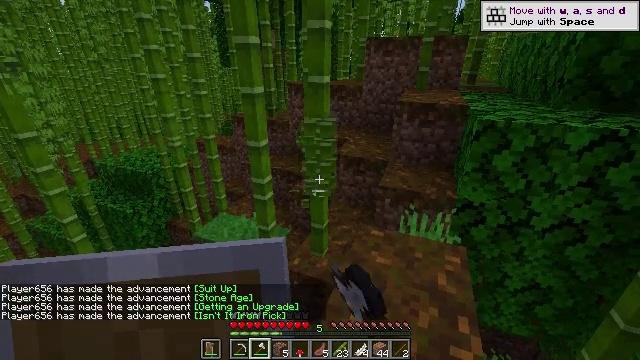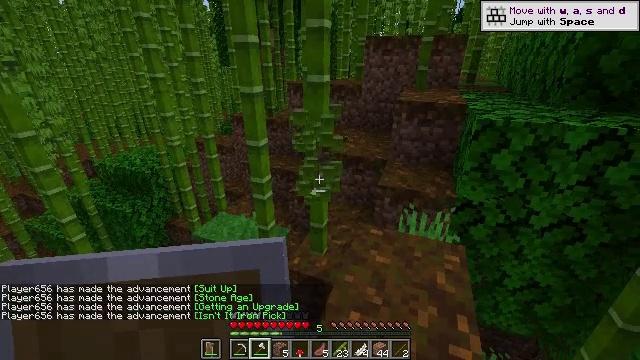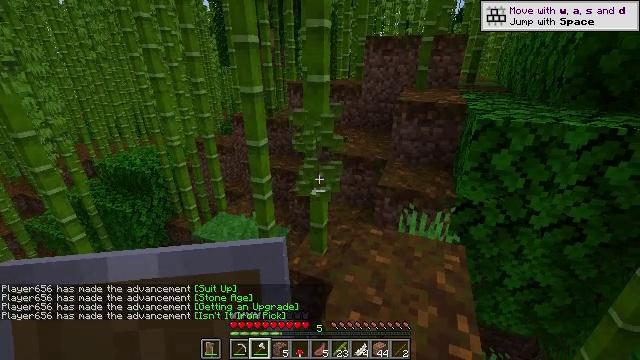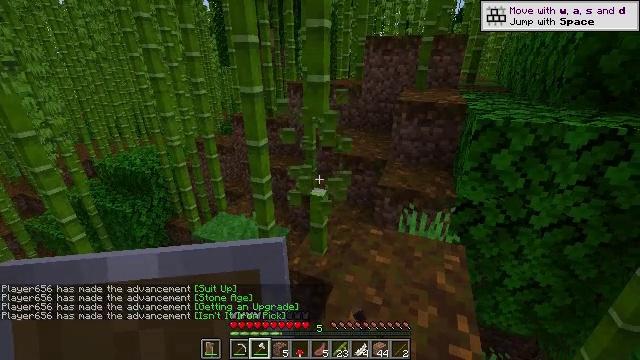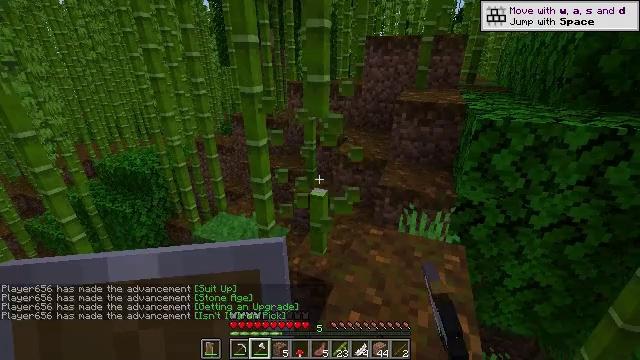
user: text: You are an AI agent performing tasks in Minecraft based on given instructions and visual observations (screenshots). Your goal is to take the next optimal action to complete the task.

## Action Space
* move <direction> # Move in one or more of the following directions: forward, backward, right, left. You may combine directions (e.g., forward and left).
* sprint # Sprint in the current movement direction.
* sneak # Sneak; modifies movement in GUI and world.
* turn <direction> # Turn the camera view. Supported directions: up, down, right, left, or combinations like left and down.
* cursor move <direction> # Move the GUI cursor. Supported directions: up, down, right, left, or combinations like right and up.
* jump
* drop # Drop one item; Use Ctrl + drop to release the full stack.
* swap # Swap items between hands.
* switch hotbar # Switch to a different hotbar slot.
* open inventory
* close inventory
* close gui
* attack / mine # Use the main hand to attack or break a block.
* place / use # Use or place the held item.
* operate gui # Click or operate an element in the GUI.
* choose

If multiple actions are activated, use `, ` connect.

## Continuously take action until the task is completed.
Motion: motion action
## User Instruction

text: Mine bamboo with your hand.
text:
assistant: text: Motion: attack / mine
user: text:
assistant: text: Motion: attack / mine
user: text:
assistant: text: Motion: attack / mine
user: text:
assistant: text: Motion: attack / mine
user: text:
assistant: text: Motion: attack / mine